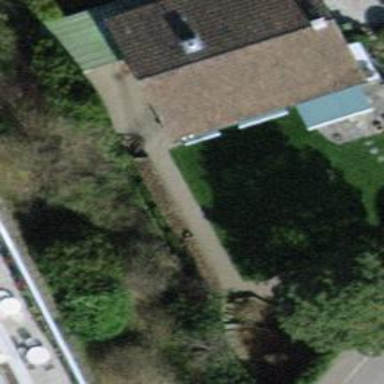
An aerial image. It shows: Detached building with gabled roof.